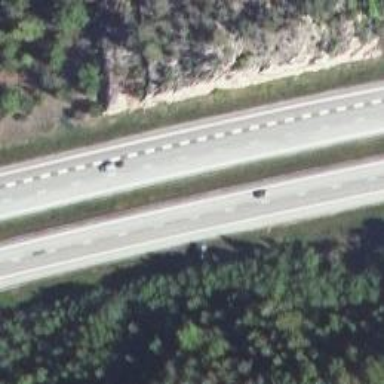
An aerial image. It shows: Motorway.